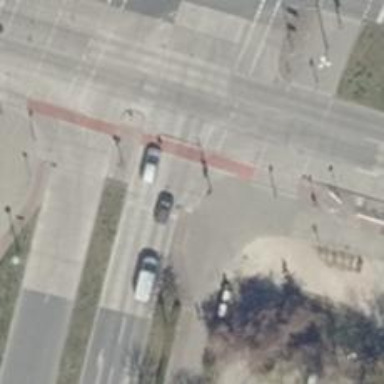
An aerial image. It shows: Footway crossing equipped with traffic signals and central island.